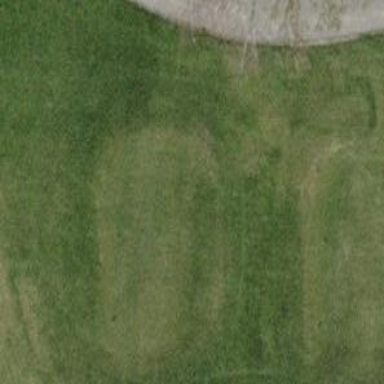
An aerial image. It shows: Grass area designated as golf tee.